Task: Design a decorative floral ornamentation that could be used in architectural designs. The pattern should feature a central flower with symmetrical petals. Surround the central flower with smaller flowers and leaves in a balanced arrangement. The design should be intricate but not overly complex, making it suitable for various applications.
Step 675:
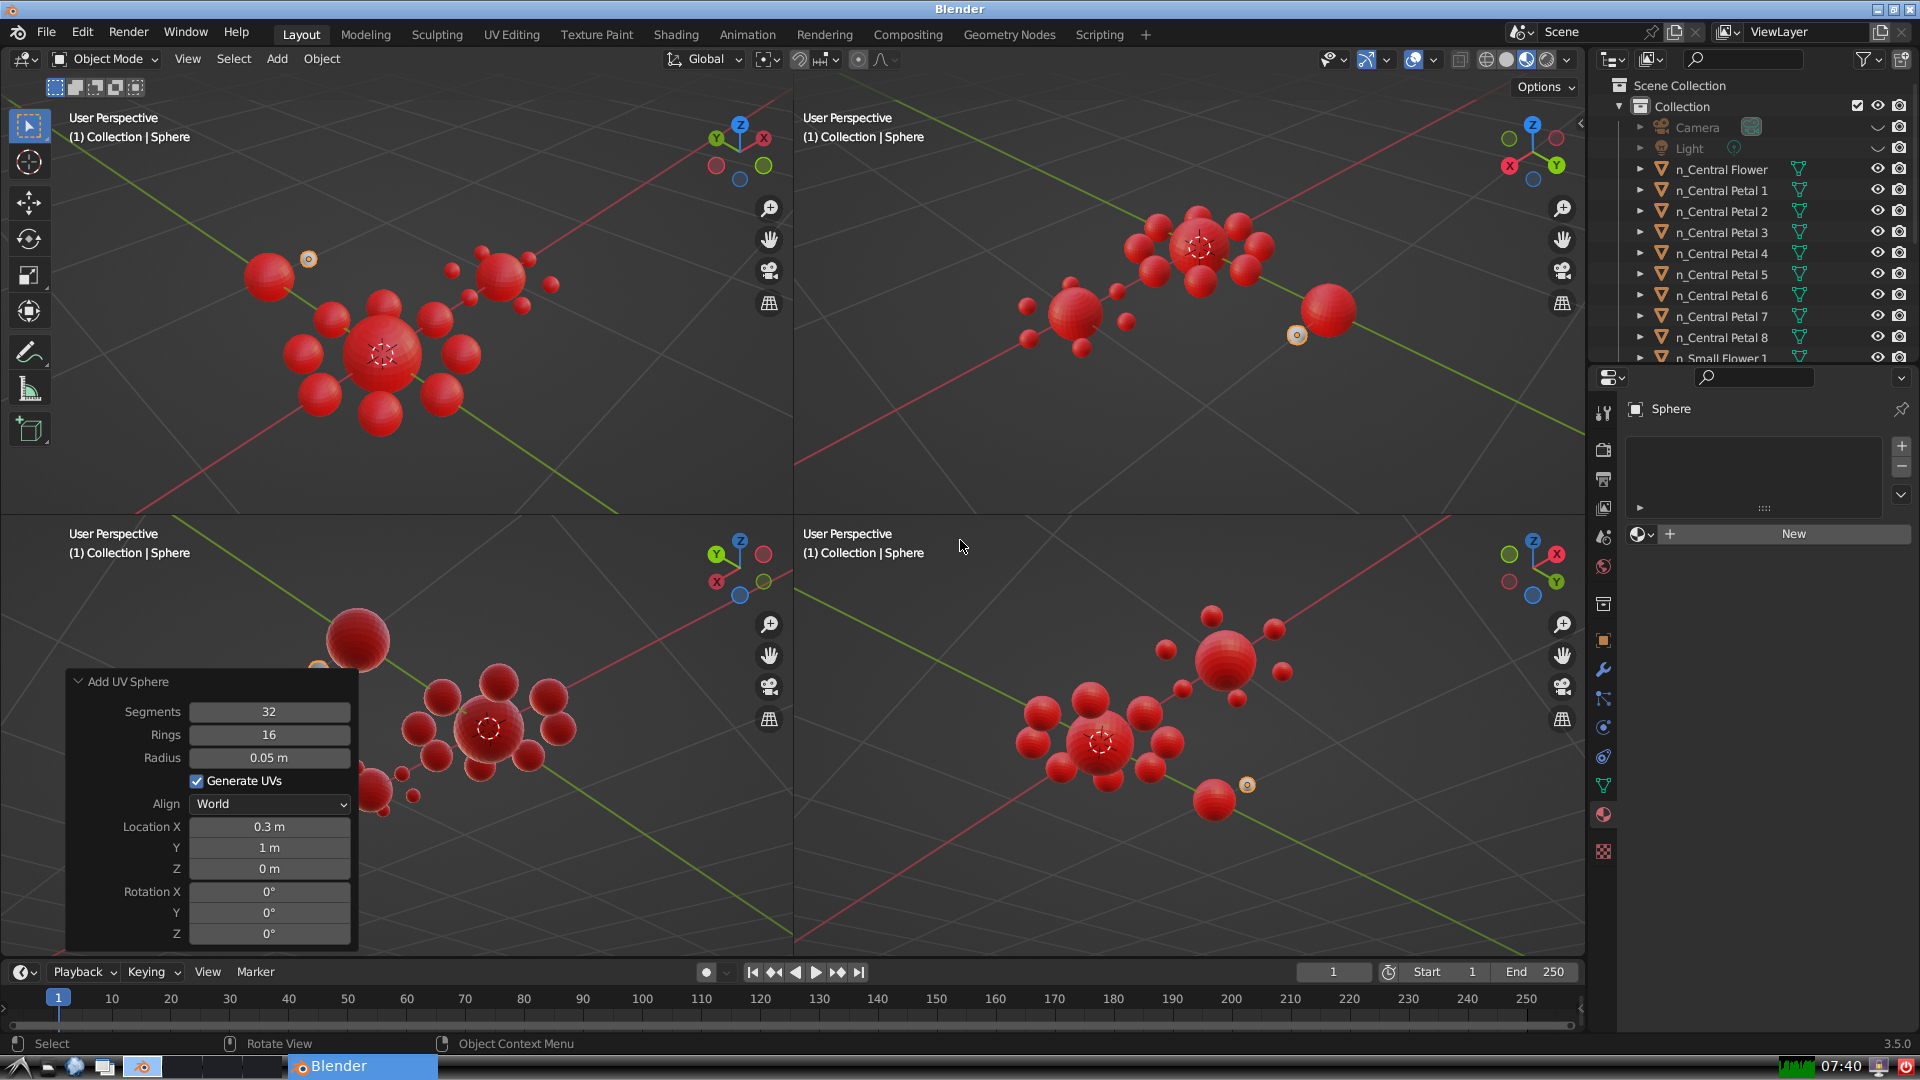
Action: {"key_press": ['Ctrl, Home']}